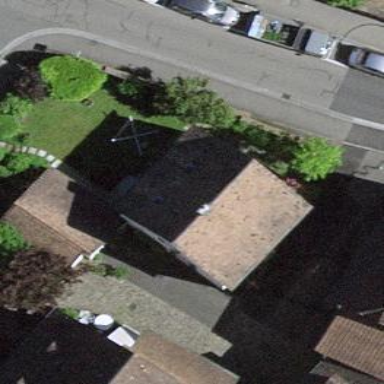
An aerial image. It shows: Detached building.